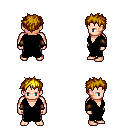
a pixel art fantasy rpg character, male body template, human, light skin, black robe, metal pants, blonde bedhead hairstyle, cloth bracers, four views (front, back, left, right), 2x2 character sprite sheet, small pixel art, hard edges, no anti-aliasing